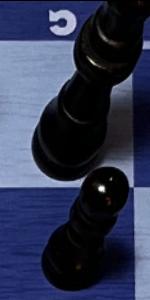
Label: Pawn_Black